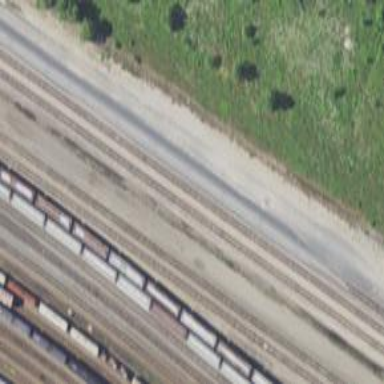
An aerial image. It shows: Railway siding with rails.